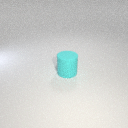
large cyan rubber cylinder